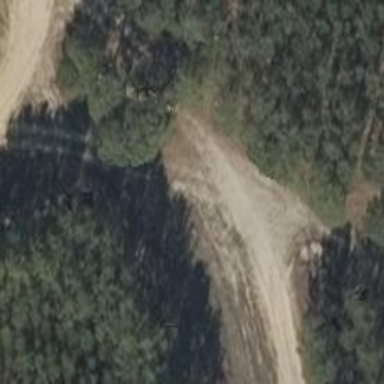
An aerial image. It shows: Track road with grade4 tracktype.